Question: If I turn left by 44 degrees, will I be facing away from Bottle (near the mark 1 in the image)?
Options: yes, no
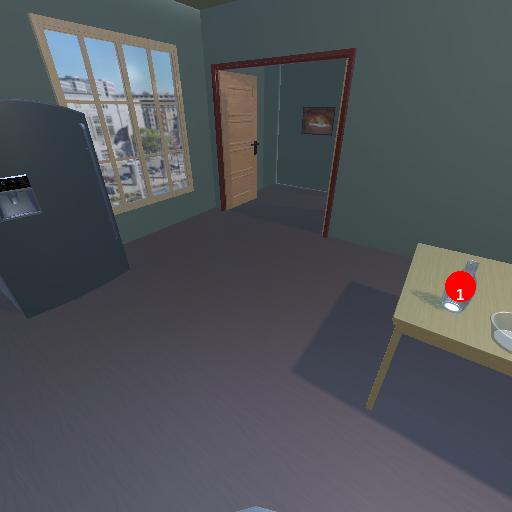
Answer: yes